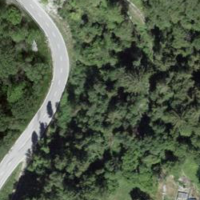
EUNIS habitat code: 43
Species observed at this site:
Clinopodium vulgare